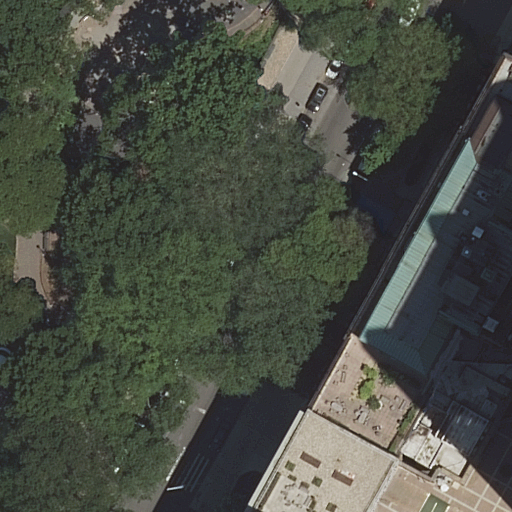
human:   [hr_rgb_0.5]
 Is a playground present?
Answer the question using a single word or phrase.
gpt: yes

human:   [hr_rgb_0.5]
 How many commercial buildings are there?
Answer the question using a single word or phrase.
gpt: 0

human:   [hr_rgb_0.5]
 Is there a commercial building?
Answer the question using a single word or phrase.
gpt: no

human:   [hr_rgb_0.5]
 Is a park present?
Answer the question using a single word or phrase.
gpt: yes

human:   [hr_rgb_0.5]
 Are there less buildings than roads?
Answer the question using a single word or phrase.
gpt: yes

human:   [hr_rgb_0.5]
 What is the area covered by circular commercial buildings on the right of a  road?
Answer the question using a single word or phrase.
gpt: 0m2

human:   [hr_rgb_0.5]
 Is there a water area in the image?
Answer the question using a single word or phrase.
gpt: no

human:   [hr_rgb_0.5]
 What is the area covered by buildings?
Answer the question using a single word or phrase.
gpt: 1360m2

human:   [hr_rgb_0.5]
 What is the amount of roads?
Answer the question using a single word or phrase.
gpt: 4

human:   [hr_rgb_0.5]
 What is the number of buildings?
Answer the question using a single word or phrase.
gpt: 2

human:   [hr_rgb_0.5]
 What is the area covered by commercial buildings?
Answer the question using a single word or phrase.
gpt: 0m2

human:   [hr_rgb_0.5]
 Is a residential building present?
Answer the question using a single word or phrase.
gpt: yes

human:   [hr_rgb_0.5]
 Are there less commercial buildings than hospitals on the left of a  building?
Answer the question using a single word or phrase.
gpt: no

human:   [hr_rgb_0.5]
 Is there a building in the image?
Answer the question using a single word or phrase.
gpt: yes

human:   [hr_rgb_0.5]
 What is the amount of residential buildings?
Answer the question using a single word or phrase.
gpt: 1

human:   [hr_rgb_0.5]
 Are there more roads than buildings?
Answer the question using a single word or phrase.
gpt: yes

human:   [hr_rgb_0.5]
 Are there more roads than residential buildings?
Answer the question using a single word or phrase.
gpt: yes

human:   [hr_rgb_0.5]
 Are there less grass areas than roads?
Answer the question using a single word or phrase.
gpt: yes

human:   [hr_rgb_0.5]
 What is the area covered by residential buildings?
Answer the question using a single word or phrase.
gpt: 410m2

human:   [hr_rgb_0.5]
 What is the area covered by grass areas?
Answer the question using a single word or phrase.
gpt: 6698m2

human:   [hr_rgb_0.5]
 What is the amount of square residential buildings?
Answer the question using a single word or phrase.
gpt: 0

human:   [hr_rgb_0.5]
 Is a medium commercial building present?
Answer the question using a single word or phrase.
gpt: no

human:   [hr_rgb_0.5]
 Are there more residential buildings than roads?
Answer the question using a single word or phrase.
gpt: no

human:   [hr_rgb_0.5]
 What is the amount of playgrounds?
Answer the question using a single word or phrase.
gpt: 1

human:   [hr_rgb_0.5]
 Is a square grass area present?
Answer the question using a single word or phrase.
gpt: no

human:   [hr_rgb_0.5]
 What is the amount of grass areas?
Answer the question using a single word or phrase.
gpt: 1

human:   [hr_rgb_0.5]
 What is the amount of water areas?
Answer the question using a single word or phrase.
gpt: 0

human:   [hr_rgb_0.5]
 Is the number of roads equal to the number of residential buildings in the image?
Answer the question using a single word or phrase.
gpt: no

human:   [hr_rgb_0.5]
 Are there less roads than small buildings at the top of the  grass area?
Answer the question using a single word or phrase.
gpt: no

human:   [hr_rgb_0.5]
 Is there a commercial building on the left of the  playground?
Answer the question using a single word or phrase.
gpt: no

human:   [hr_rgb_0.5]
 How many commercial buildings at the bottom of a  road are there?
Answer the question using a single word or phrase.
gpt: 0

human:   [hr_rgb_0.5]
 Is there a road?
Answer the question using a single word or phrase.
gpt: yes

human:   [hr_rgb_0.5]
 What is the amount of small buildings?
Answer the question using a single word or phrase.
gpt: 0

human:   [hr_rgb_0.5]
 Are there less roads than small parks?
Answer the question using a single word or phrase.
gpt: no

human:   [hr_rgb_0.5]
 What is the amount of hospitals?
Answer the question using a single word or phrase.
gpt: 1

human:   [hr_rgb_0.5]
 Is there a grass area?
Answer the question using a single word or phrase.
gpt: yes

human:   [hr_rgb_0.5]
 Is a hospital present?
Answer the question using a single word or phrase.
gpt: yes

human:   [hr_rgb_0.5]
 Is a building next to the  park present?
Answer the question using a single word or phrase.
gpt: yes

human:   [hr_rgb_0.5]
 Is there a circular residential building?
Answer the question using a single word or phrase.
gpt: no

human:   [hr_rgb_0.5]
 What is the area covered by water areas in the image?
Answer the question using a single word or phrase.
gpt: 0m2

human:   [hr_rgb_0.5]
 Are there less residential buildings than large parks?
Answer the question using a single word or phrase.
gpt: no

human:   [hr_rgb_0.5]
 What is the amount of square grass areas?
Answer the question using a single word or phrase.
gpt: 0

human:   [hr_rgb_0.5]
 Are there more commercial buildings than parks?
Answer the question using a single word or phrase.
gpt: no

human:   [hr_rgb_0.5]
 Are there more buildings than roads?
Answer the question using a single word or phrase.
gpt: no

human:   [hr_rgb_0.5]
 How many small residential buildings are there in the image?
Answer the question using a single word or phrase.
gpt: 0

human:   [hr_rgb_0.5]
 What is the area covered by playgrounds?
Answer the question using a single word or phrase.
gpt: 588m2

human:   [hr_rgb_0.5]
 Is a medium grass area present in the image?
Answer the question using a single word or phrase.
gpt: no

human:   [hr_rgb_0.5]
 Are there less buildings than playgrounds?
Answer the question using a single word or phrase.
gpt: no

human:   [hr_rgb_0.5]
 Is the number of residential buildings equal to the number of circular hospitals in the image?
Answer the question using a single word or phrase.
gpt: no

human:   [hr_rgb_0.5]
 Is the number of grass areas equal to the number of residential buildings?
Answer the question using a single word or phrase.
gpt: yes

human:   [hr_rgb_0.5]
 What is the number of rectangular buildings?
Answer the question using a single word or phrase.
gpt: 0

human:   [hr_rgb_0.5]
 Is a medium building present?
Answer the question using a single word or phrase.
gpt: yes

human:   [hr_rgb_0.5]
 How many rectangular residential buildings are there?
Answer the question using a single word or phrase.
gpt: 0

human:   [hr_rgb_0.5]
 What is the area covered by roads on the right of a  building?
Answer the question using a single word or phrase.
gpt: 0m2

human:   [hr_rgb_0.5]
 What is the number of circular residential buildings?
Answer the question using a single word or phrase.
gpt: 0

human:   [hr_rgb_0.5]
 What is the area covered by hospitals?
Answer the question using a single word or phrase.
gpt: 10457m2

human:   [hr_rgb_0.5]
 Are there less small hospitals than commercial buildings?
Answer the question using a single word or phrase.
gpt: no

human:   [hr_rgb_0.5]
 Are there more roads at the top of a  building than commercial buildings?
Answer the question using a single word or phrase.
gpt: yes

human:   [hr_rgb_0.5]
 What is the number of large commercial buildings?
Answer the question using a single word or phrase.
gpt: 0

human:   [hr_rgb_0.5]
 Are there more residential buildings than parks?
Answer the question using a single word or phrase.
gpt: no

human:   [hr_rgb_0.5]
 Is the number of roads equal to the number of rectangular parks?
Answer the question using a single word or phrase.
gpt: no

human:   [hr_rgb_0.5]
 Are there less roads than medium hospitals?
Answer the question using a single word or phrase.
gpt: no

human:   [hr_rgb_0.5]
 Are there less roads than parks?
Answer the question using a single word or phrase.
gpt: no

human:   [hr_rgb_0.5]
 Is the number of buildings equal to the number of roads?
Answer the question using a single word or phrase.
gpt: no